Aerial crown-view tile of a tropical tree (Barro Colorado Island, Panama), acquired 20240813:
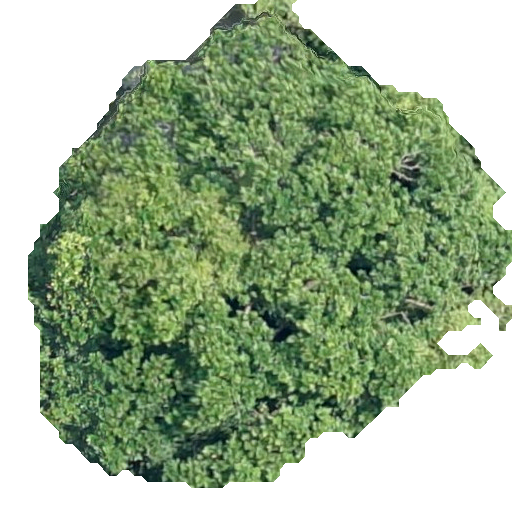
Species: Anacardium excelsum
GBIF accepted scientific name: Anacardium excelsum
Crown area: 246.545 m²